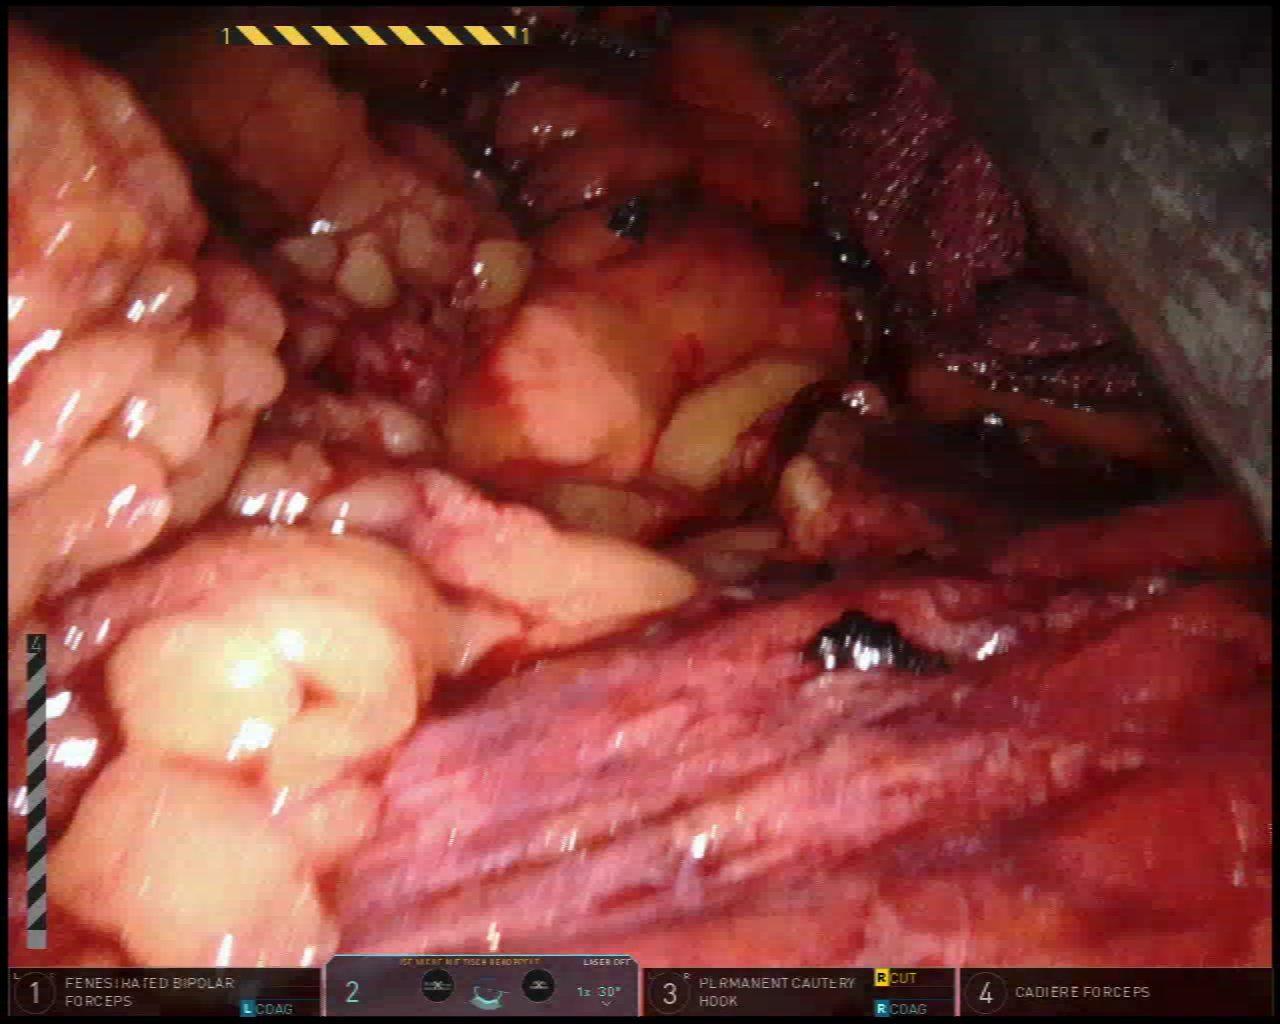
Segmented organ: pancreas
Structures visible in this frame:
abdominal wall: no
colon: no
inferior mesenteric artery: no
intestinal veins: no
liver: no
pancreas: yes
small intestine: no
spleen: no
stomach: no
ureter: no
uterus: no
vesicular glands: no